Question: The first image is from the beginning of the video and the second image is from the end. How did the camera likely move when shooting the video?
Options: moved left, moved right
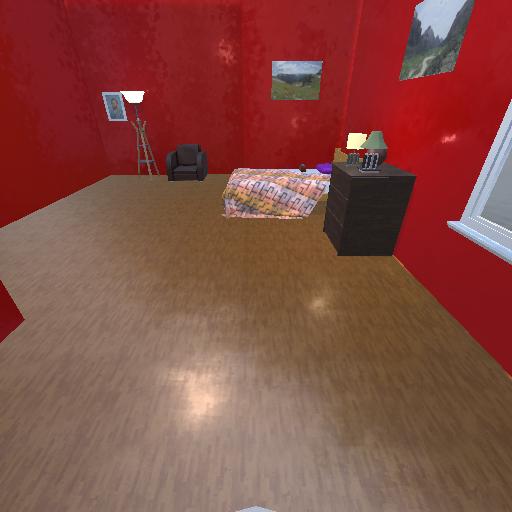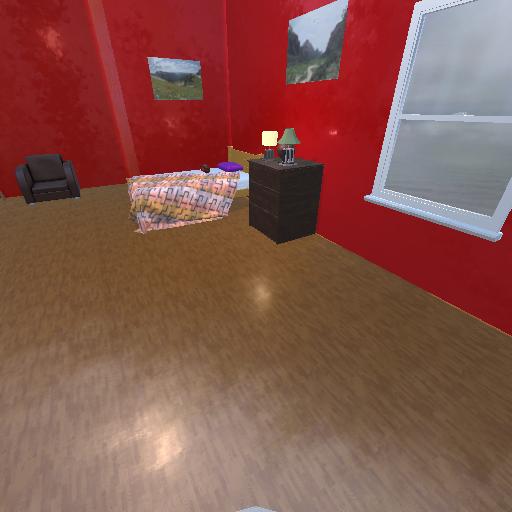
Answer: moved left